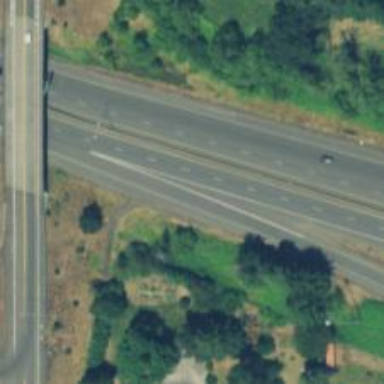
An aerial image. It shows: Connector road designated as motorway link.